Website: ulta-beauty
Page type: customer-info-address
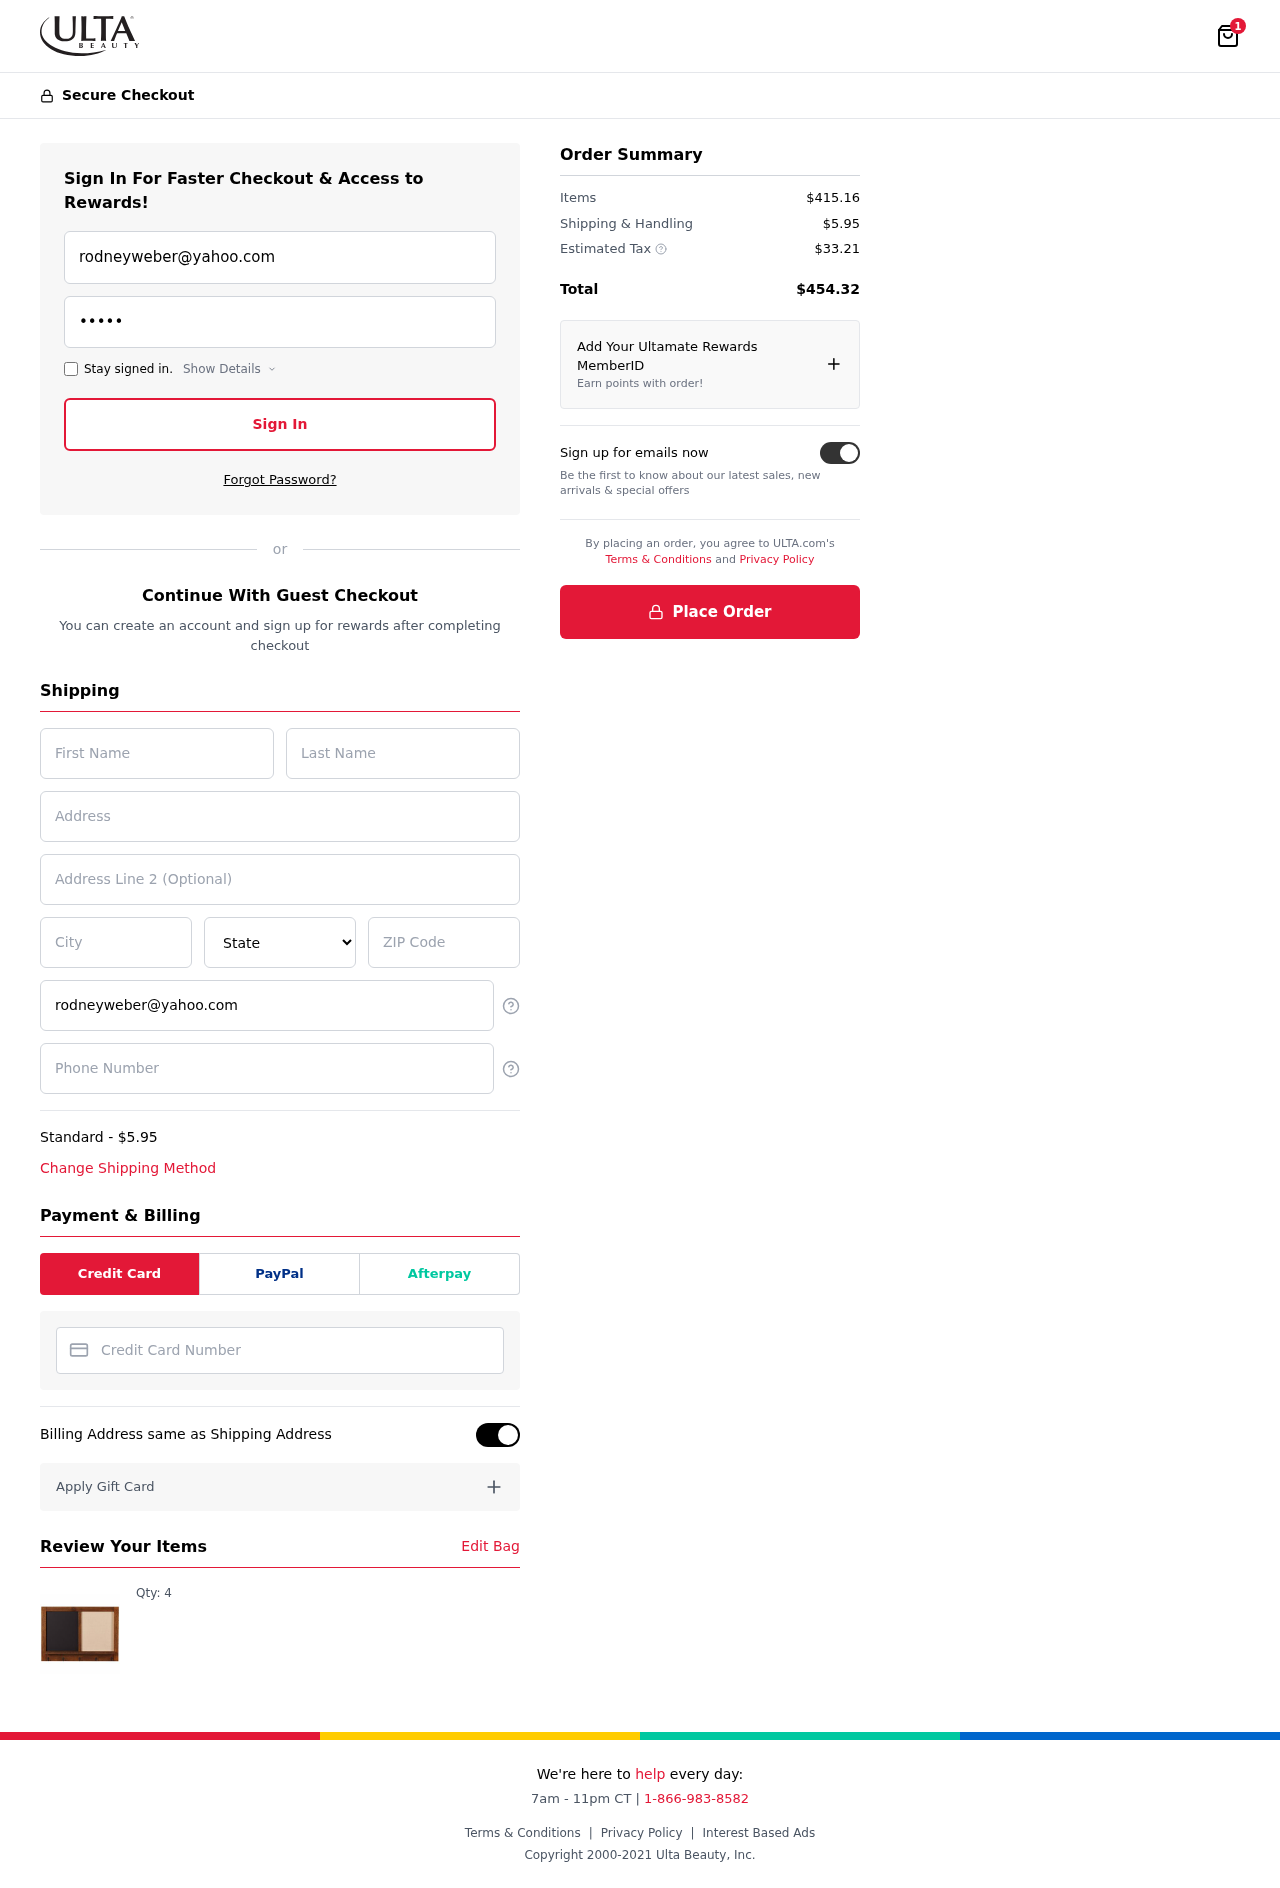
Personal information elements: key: PII_CARD_NUMBER
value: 3788 3755 0375 892
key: PII_CITY
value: Christopherside
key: PII_EMAIL
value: rodneyweber@yahoo.com
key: PII_FIRSTNAME
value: Rodney
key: PII_LASTNAME
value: Weber
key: PII_PHONE
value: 7025877217
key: PII_POSTCODE
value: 24733
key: PII_STATE
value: Mississippi
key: PII_STREET
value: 10324 Thomas Crescent Suite 677
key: PII_STREET2
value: Suite 628
Product elements: key: PRODUCT1_QUANTITY
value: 4
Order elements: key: ORDER_NUM_ITEMS
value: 1
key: ORDER_SHIPPING_COST
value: $5.95
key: ORDER_ITEMS_TOTAL
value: $415.16
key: ORDER_SHIPPING_COST2
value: $5.95
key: ORDER_TAX
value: $33.21
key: ORDER_TOTAL
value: $454.32